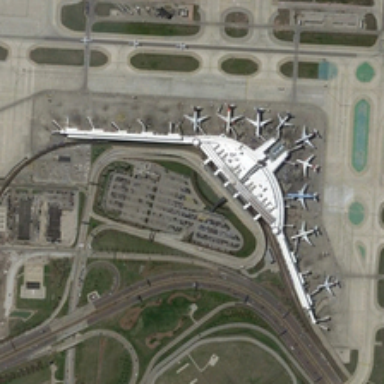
Several buildings and green trees are around a piece of bareland .